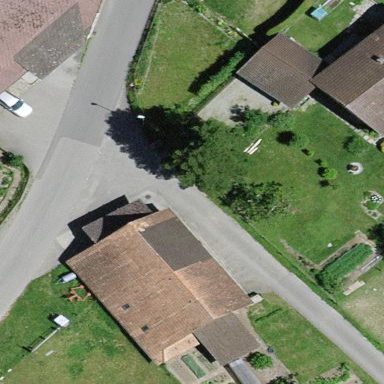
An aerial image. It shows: Barn.